Question: I'm using Entity Framework 6 and I'd like to retrieve an entity which has several navigation properties. I do not want to retrieve one of them and I didn't find a way to achieve this.
Here's my model:

Full size image: <URL>
I want to retrieve all navigation properties of a Session entity except Discussions.
So I did:
'''
using (var context = new ModelContainer())
{
context.Database.Log = msg => Trace.WriteLine(msg);
var session = await
context.SessionSet.FirstOrDefaultAsync(a => a.Identifier == sessionIdentifier);
var result = await Json(session).ExecuteAsync(new CancellationToken());
return ResponseMessage(result);
}
'''
But I would expect from Entity Framework to have a method which excludes fields of an entity.
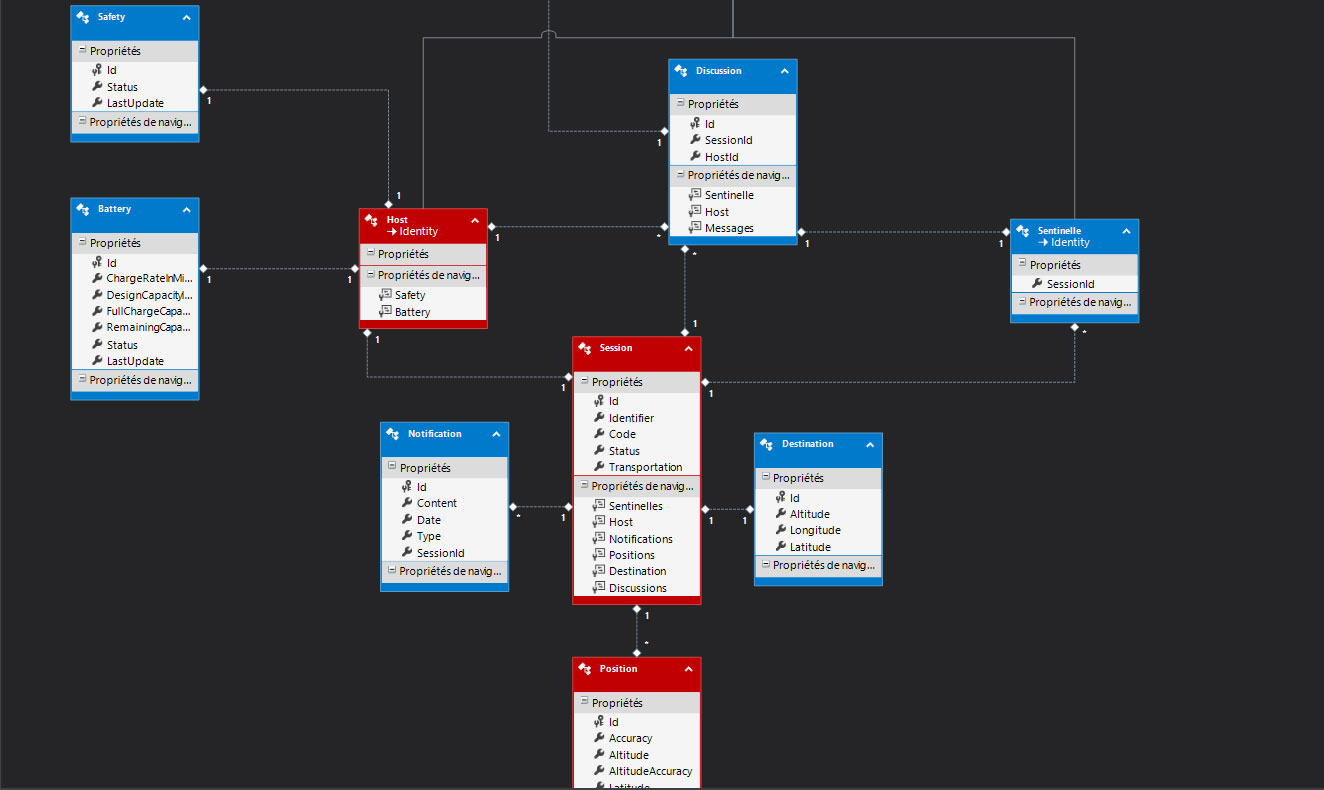
Answer: I ended up doing this:
'''
var session = await
context.SessionSet.Select(a => new
{
Host = a.Host,
Identifier = a.Identifier,
Destination = a.Destination,
Positions = a.Positions,
Sentinelles = a.Sentinelles,
Id = a.Id,
Code = a.Code,
Notifications = a.Notifications,
Status = a.Status,
Transportation = a.Transportation
}).FirstOrDefaultAsync(a => a.Identifier == sessionIdentifier);
var result = await Json(session).ExecuteAsync(new CancellationToken());
'''